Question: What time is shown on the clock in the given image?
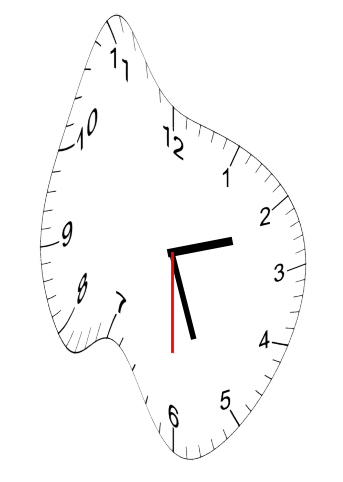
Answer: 02:26:30